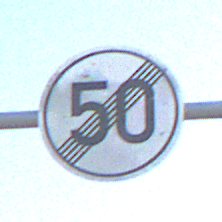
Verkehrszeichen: EndeGeschwindigkeit50
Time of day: SunriseSunset
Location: Outdoor (Urban)
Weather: Clear
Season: NotSpecified
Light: Natural